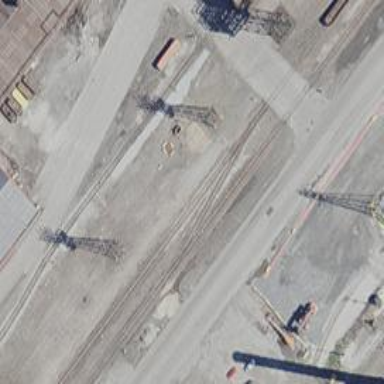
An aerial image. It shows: Rail spur service.